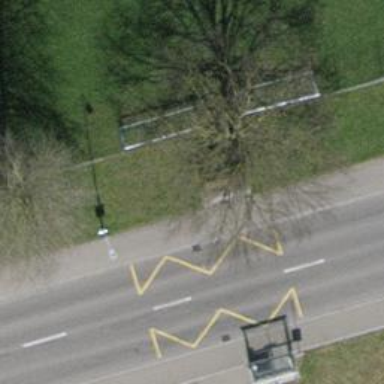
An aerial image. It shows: Bus stop with platform for public transport.